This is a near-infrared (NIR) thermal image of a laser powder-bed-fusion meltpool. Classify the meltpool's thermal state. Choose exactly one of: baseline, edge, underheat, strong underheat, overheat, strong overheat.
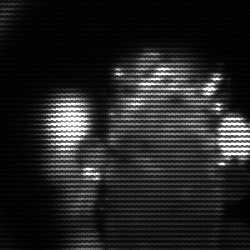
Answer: strong underheat